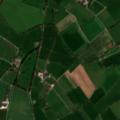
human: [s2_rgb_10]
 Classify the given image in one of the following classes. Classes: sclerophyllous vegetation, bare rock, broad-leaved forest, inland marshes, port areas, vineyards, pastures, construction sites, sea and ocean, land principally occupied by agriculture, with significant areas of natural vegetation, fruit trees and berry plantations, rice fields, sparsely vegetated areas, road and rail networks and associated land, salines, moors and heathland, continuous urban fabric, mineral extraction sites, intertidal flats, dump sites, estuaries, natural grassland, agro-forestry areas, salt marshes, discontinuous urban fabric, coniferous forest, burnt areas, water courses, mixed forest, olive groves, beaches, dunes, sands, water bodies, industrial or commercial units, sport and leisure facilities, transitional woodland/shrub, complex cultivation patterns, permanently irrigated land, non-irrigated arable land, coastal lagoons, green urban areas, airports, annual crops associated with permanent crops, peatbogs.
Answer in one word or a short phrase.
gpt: non-irrigated arable land, pastures, mixed forest